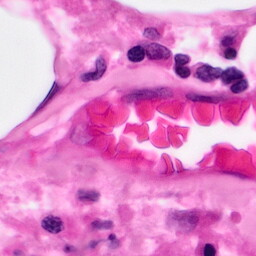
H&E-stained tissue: Pancreatic